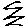
Label: zigzag